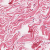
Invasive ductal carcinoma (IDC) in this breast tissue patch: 0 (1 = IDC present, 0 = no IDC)